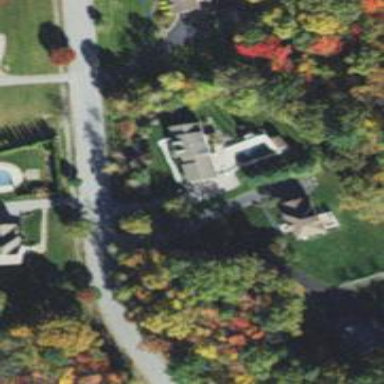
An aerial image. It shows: Driveway.